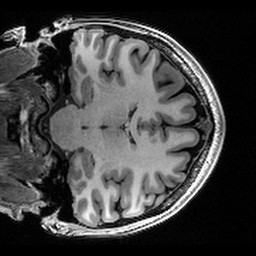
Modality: T1w
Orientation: coronal
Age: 25
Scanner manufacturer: siemens
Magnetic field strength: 3 T
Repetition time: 2.4 s
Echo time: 0.00224 s